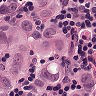
Metastatic tissue present: yes